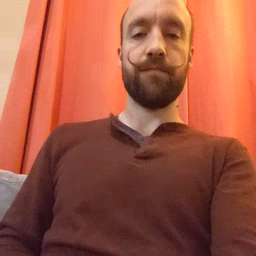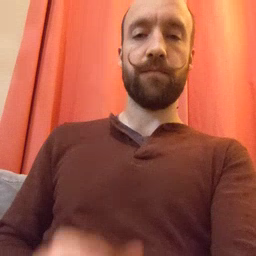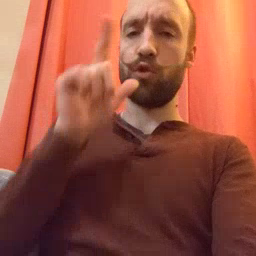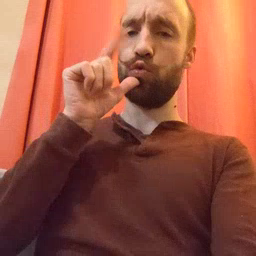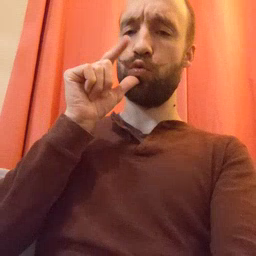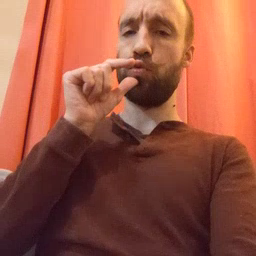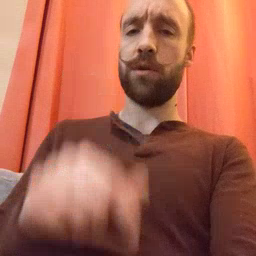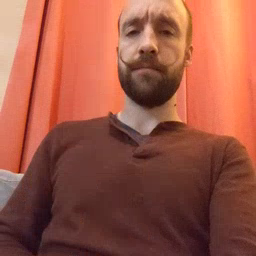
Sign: who